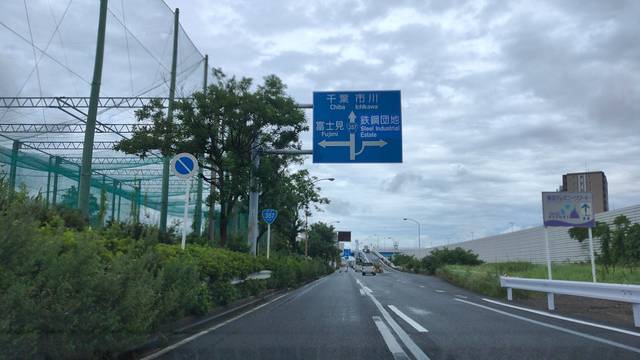
Region: Japan
Coordinates: 35.643, 139.894